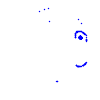
Particle: kaon